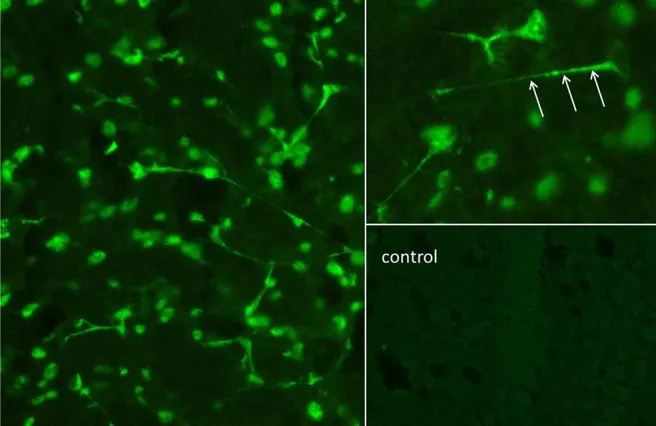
The "tissue-based assay" using indirect immunofluorescence screening on unfixed brain sections of rodents identified antibody binding to granule cells in the granule cell layer of the cerebellum.
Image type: pathology (immunostaining)